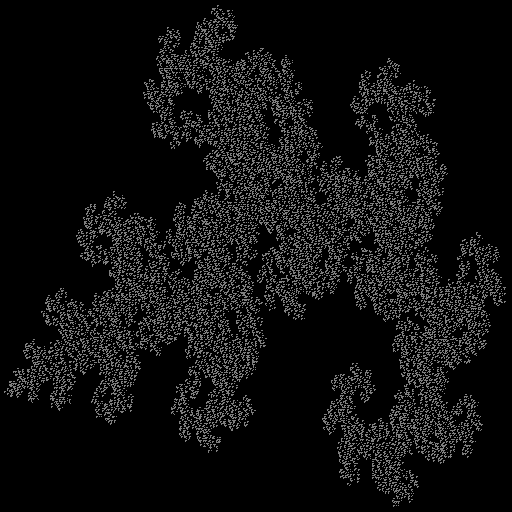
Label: a2